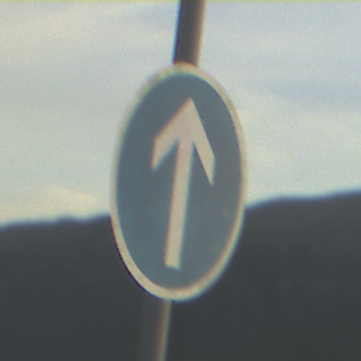
Verkehrszeichen: VorgeschriebeneFahrtrichtungGeradeaus
Umgebung: Outdoor, Nature
Tageszeit: SunriseSunset
Wetter: PartlyCloudy
Licht: Natural
Jahreszeit: Summer
Kontrast: HighContrast